Question: When I create an EditText in a standard-activity using the following setContentView with the following View:
'''
public final class TestView extends LinearLayout {
public TestView(Context context) {
super(context);
EditText text2 = new EditText(context);
text2.setText("Test");
this.addView(text2);
}
}
'''
I get graphical glitches like the following when editing it:

How can I get rid of those? Is this an Android Bug?
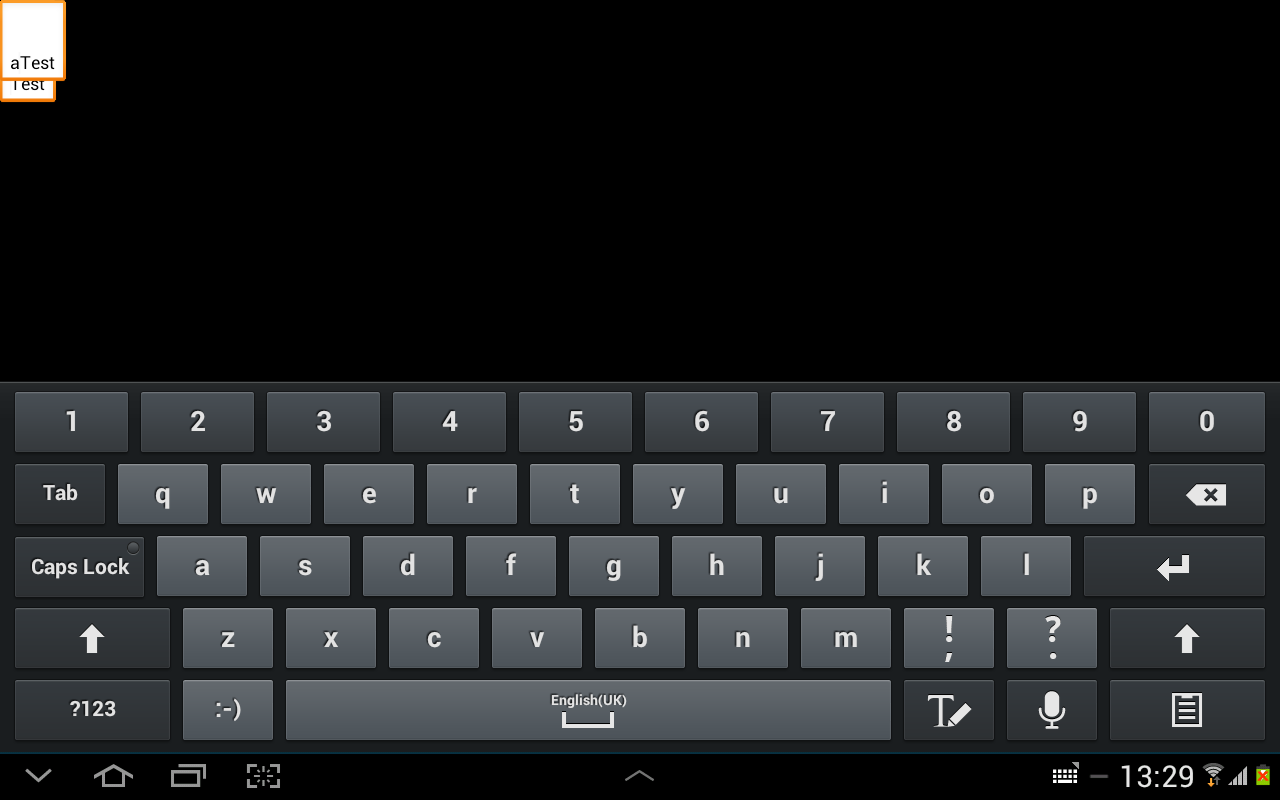
Answer: You haven't set any parameters to the EditText. Try setting the parameters for it and check,
'''
EditText text2 = new EditText(context);
text2.setText("Test");
text2 .setLayoutParams(new LinearLayout.LayoutParams(
LayoutParams.WRAP_CONTENT, LayoutParams.WRAP_CONTENT,
1f));
text2 .setWidth(100);
text2 .setMaxLines(1);
this.addView(text2);
'''